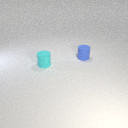
small blue rubber cylinder behind small cyan rubber cylinder